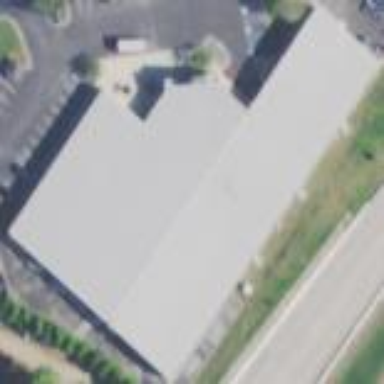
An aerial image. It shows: Building that houses motorcycle shop.